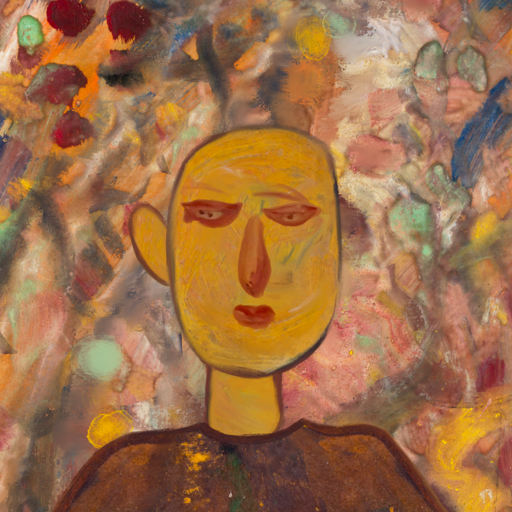
Background: Mother_And_Son_Mother, Head And Neck Front: After_Raid, Face Front: Pious_Lady, Bust: Comrade, Hair Front: Blank, Head Accessory: Blank, Second Necklace: Blank, Necklace: Blank, Baby: Blank